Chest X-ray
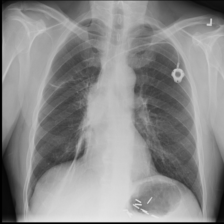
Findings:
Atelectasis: negative
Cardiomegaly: negative
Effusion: negative
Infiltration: negative
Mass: positive
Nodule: negative
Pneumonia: negative
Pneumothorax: negative
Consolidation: negative
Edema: negative
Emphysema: negative
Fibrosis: negative
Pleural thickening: negative
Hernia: negative